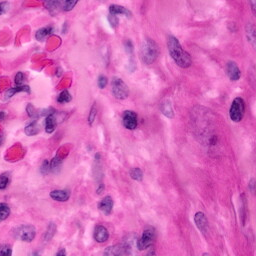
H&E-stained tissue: Pancreatic